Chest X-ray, AP view. Patient: 62 years old, sex M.
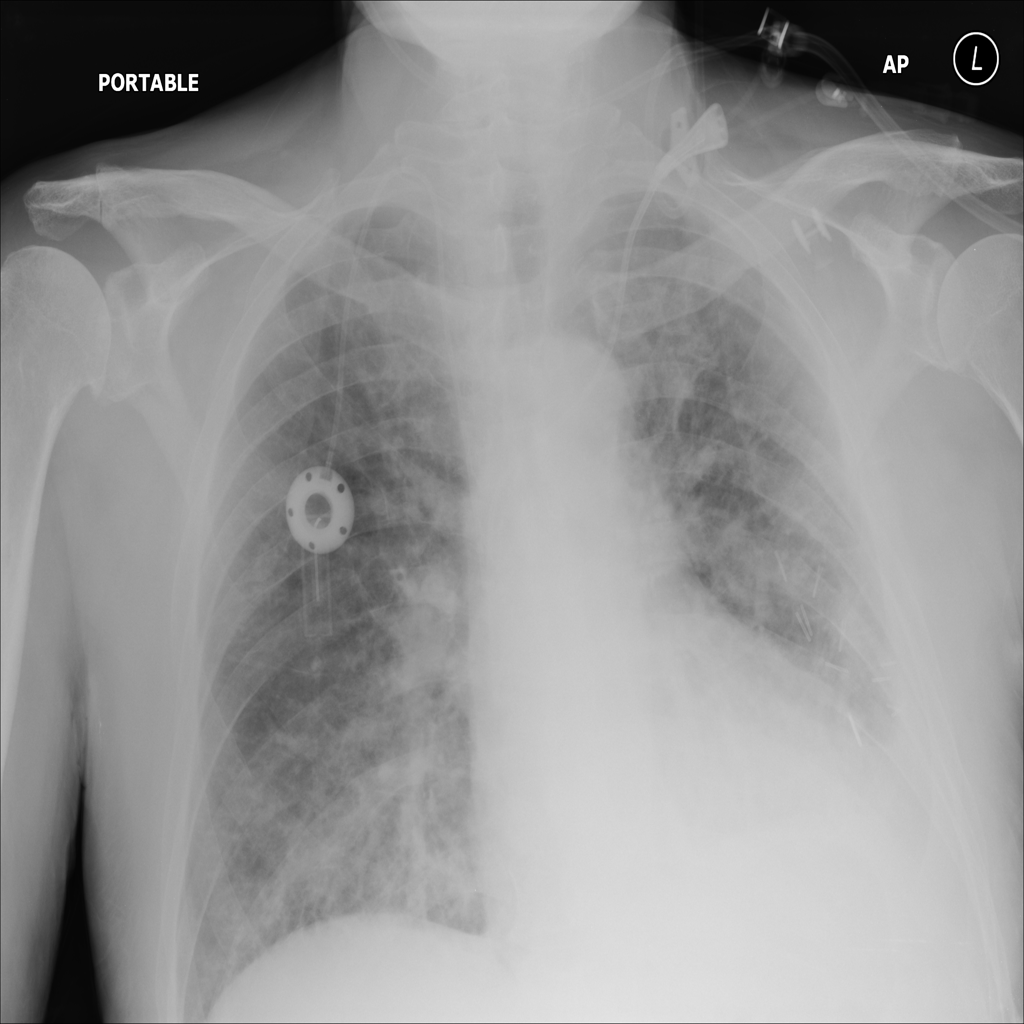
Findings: No Finding